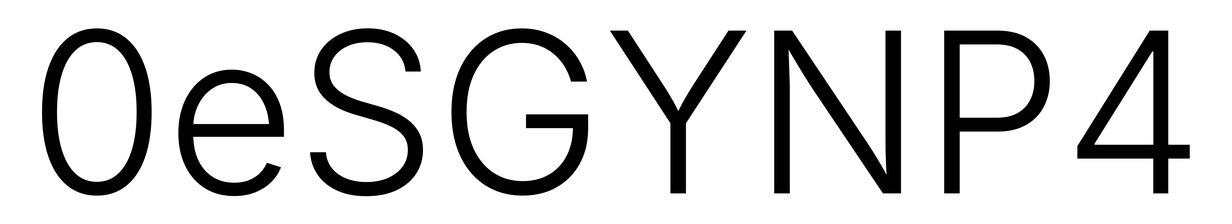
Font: Inter_Light